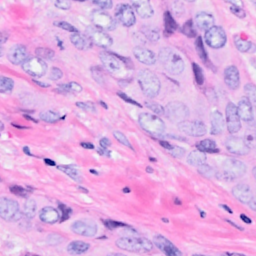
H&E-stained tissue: Breast